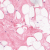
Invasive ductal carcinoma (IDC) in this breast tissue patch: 0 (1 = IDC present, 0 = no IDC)